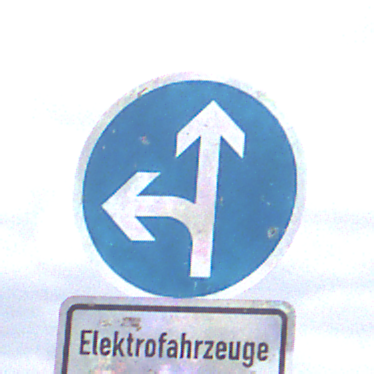
Verkehrszeichen: VorgeschriebeneFahrtrichtungGeradeausOderLinks
Zusatzzeichen unten: BesondereFahrzeugeUndTransportgueter10
Umgebung: Outdoor, Suburban
Tageszeit: Midday
Wetter: Overcast
Licht: Natural
Jahreszeit: NotSpecified
Kontrast: LowContrast